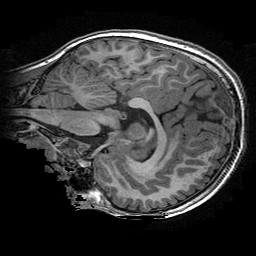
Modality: T1w
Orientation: sagittal
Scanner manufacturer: ge
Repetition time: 0.008096 s
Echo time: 0.00318 s